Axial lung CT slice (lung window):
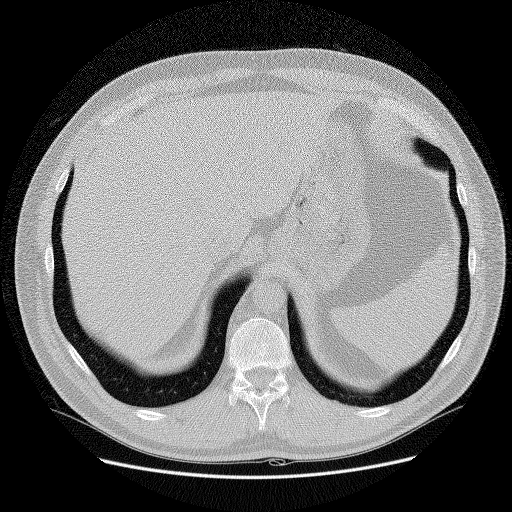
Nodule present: no